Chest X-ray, PA view. Patient: 53 years old, sex M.
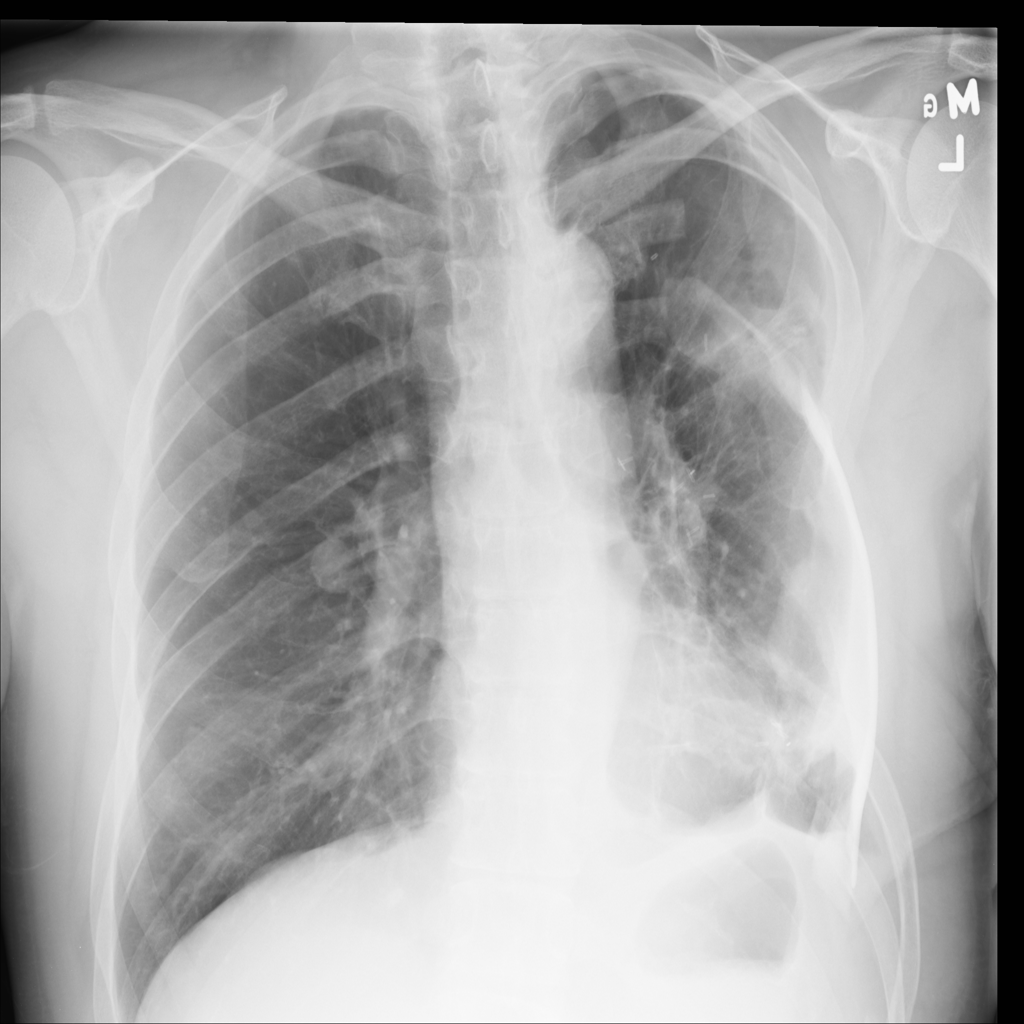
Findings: Effusion, Mass